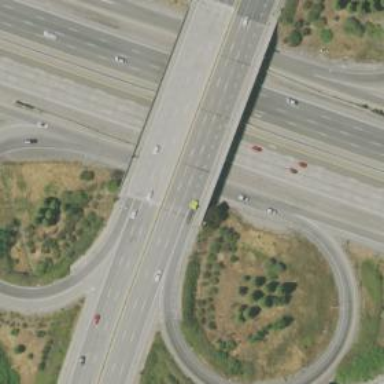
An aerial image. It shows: This image shows trunk highway that functions as expressway.